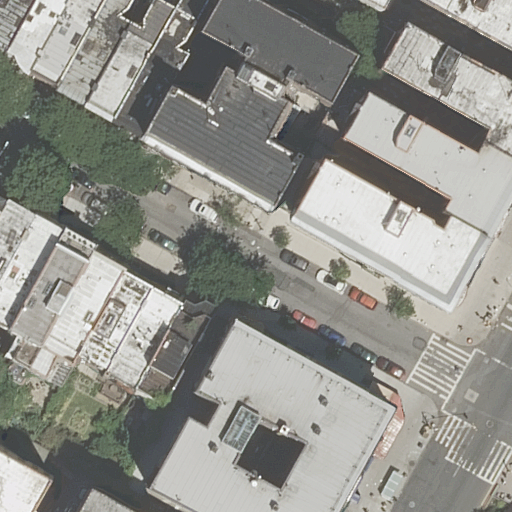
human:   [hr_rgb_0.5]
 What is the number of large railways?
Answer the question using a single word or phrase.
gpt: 0

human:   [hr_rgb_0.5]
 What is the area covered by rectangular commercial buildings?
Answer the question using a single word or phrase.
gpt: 0m2

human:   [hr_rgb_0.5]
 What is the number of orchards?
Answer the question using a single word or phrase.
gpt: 0

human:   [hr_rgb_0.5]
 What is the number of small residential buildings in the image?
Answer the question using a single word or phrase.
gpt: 14

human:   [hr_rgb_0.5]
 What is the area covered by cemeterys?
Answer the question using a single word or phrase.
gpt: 0m2

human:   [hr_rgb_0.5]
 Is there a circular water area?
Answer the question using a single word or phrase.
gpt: no

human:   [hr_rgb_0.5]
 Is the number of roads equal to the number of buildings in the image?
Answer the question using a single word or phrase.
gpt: no

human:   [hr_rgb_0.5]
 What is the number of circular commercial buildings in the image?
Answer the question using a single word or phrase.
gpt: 0

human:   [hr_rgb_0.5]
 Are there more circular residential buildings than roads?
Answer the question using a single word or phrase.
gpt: no

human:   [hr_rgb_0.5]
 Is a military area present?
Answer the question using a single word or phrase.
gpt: no

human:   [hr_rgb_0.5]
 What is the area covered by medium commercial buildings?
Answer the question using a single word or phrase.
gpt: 0m2

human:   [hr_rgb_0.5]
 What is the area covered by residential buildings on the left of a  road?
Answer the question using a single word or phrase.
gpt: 2381m2

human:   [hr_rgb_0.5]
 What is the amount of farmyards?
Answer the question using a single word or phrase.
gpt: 0

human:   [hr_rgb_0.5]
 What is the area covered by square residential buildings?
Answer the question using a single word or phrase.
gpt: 0m2

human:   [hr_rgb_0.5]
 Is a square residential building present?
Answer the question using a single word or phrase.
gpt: no

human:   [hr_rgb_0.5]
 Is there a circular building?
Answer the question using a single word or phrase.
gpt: no

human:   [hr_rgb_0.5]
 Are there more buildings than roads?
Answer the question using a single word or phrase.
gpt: yes

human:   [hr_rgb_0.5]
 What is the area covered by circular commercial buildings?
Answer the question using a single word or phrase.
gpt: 0m2

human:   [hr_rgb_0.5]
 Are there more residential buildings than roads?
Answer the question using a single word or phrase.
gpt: yes

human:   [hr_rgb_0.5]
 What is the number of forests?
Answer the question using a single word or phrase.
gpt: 0

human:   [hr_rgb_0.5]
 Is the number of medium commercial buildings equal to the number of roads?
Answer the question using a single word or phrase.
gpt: no

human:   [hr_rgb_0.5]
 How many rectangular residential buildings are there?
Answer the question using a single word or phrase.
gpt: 17

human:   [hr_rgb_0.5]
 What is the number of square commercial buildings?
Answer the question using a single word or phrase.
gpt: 0

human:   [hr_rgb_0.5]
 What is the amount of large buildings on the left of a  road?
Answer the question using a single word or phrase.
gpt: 1

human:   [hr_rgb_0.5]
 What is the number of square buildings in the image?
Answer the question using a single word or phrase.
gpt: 0

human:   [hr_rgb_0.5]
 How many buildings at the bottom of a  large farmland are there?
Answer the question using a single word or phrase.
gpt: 0

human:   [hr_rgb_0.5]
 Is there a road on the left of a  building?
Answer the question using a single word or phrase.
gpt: yes

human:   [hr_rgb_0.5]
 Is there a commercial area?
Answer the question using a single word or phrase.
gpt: no

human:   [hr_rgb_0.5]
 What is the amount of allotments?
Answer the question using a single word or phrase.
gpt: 0

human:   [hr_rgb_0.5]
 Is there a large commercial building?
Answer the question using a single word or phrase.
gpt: no

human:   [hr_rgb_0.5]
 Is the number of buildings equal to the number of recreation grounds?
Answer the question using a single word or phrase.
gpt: no

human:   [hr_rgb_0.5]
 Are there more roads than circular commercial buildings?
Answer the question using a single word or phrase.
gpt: yes

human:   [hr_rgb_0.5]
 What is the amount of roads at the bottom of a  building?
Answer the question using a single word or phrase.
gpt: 2

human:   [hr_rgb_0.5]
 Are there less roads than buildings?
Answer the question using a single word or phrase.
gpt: yes

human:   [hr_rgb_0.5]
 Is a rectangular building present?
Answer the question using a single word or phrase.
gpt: yes

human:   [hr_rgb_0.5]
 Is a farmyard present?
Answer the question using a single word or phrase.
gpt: no